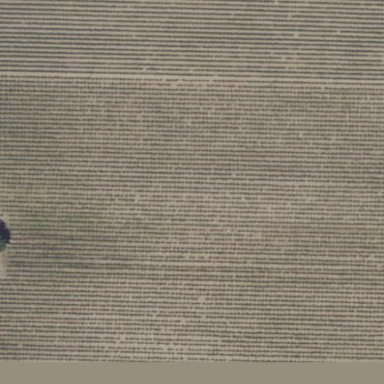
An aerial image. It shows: Vineyard with grape crops.